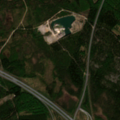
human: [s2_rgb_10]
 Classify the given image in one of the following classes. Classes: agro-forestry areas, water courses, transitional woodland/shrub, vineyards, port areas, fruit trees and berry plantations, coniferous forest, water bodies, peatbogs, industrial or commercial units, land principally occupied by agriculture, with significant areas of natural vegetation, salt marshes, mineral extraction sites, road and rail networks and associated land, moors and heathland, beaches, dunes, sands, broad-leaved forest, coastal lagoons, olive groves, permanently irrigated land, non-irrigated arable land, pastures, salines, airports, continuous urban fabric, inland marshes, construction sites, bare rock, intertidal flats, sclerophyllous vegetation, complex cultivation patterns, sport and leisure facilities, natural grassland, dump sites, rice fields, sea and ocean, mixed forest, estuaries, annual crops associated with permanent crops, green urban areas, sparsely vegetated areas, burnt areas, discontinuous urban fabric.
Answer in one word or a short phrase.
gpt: non-irrigated arable land, coniferous forest, mixed forest, transitional woodland/shrub